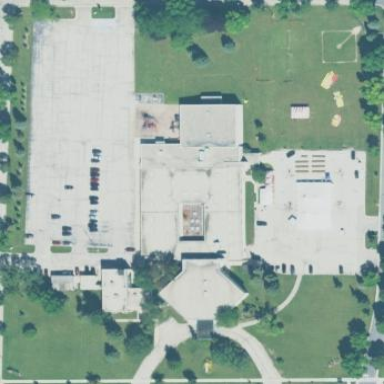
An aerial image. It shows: School.